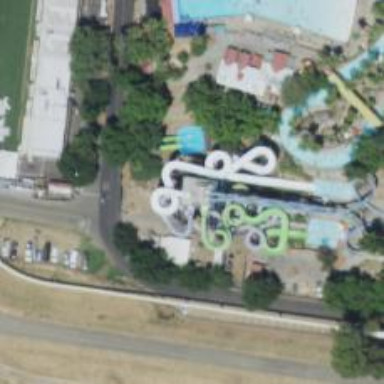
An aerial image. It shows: Water slide attraction.